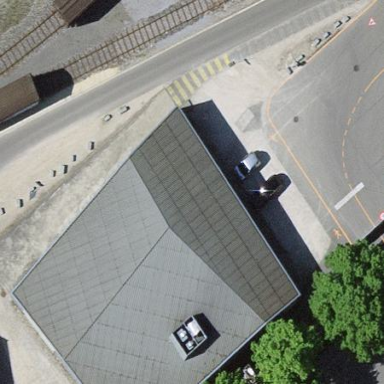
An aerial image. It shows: Restaurant in building.